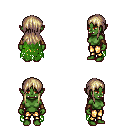
a pixel art fantasy rpg character, female body template, orc, green skin, green tattered cape, gold greaves, white blonde unkempt hairstyle, cloth bracers, four views (front, back, left, right), 2x2 character sprite sheet, small pixel art, hard edges, no anti-aliasing